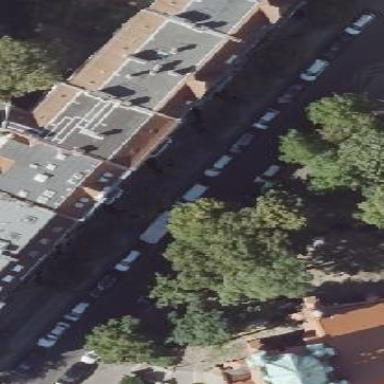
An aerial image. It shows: Street side parking spaces with parallel orientation.